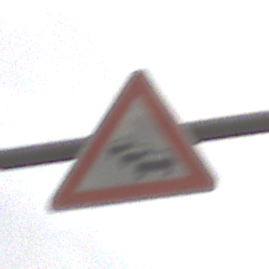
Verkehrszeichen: Stau
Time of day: Midday
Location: Outdoor (Nature)
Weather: Overcast
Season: NotSpecified
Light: Natural